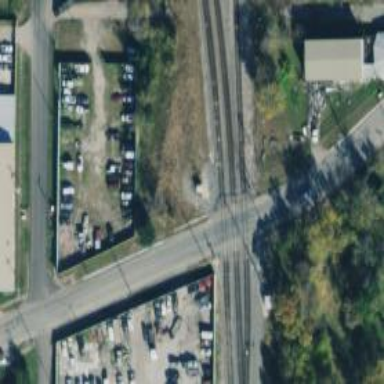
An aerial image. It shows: Railway level crossing.